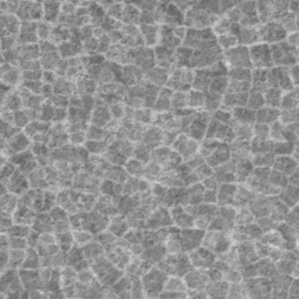
Label: frost